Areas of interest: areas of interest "Qinghe Toll Gate"
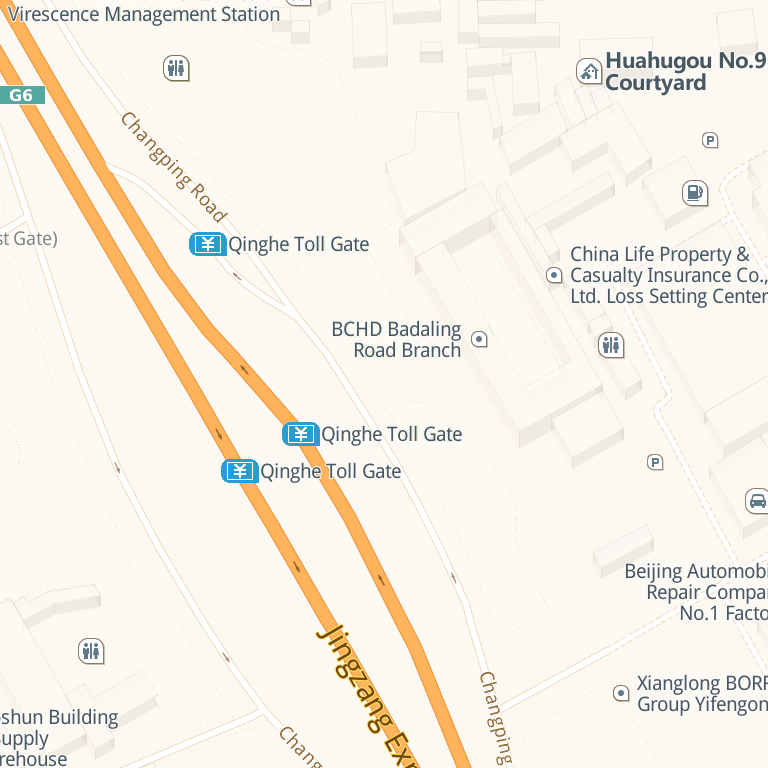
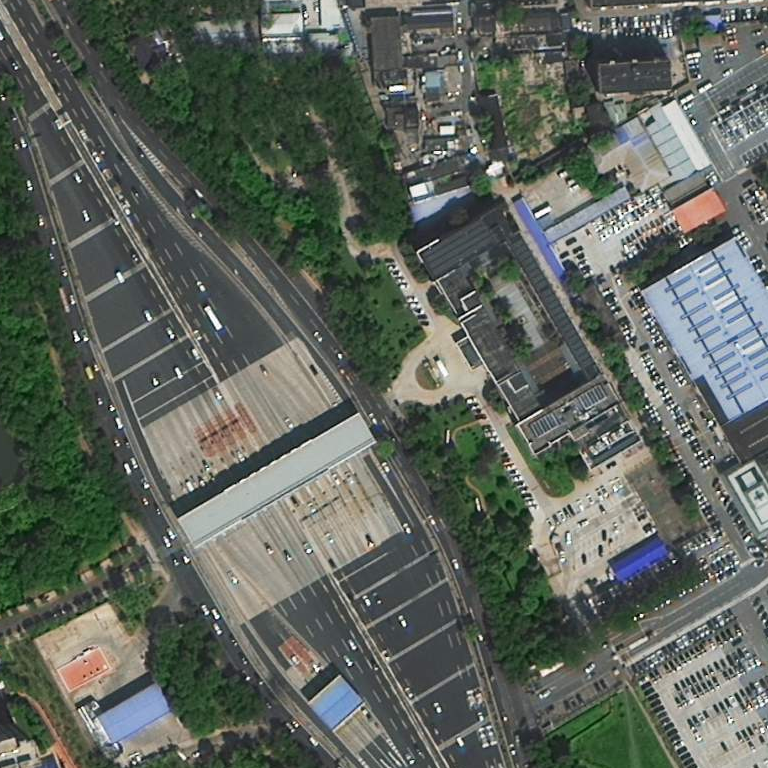